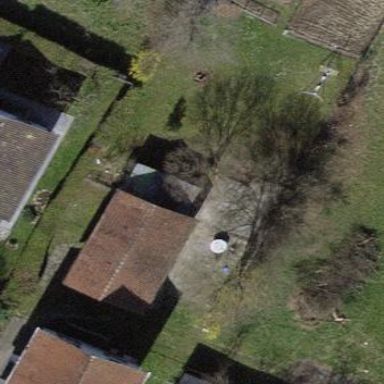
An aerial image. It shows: Shed building.